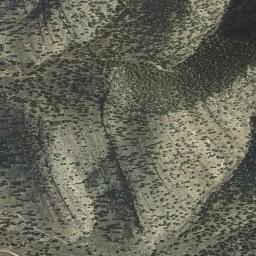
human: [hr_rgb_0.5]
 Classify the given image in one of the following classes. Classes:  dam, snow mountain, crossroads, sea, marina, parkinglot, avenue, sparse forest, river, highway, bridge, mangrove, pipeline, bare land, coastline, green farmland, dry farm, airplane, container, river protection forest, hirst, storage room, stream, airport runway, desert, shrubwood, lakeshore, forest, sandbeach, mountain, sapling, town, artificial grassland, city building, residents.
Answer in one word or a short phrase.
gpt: mountain